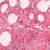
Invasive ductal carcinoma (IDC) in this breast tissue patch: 0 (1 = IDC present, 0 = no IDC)